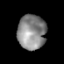
Tissue: skin
Cell type: Epithelial cells
Senescence score: 0.2058
Nuclear area (px): 959
Mean DAPI intensity: 137.508